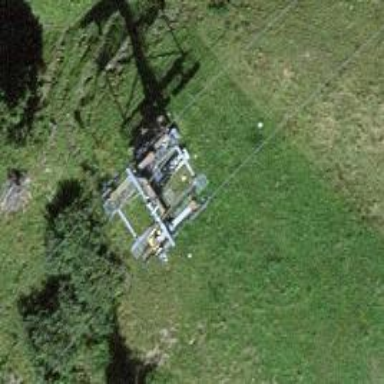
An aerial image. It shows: Pylon for aerialway.